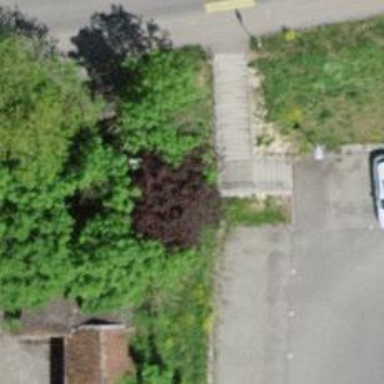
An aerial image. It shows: Concrete steps.